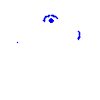
Particle: kaon